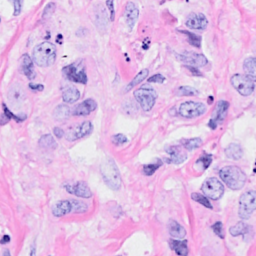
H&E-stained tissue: Breast